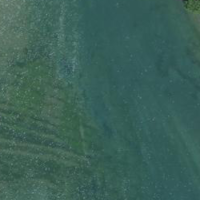
EUNIS habitat code: 14
Species observed at this site:
Fulica atra